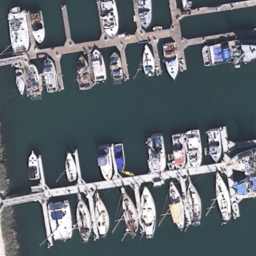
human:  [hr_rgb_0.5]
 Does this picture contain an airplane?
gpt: no

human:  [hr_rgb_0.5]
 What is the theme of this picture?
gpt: harbor

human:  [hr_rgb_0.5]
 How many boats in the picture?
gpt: twenty-eight

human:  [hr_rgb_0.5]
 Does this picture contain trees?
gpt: no

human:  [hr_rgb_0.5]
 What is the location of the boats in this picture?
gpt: up and bottom